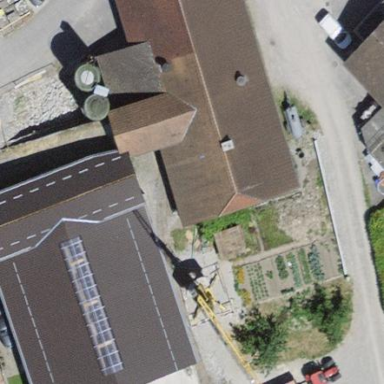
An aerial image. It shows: Rural barn.